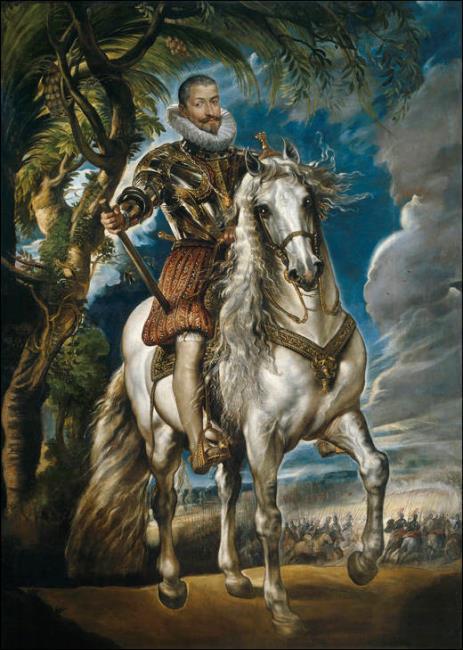
Title: Ruiterportret van Francisco Gómez de Sandoval-Rojas y Borjas, Duque de Lerma (1553-1625)
Artist: Peter Paul Rubens
Earliest date: 1603
Latest date: 1603
Genre: painting
Keywords: equestrian portrait, full-length portrait, head to the right, body facing right, facing front, short hair (men's hairstyle), moustache, goatee, ruff, armor (protective wear), rank insignia, in a landscape, tree, battle